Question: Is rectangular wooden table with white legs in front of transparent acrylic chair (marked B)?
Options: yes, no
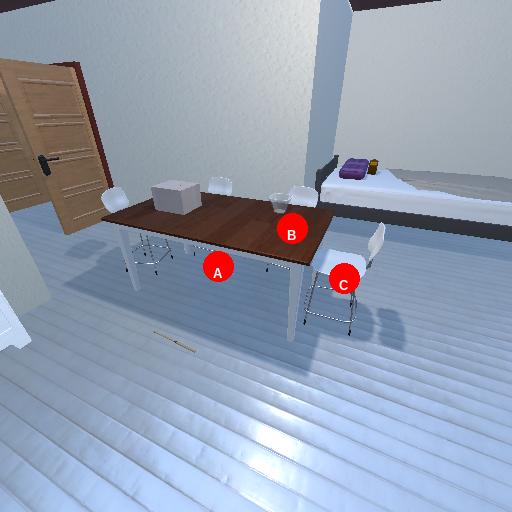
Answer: yes